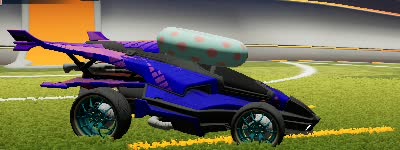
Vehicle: aftershock